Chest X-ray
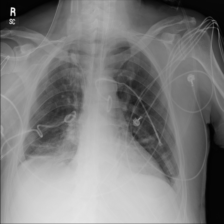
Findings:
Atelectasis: positive
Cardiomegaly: negative
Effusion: negative
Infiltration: negative
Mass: negative
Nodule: negative
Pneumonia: negative
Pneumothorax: negative
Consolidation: negative
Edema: negative
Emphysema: negative
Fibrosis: negative
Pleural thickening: negative
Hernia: negative